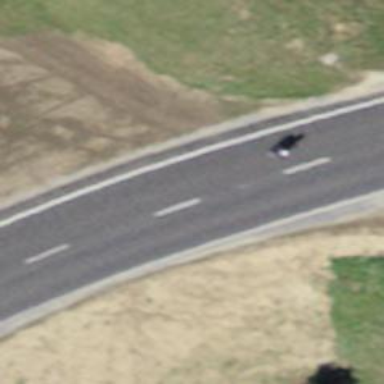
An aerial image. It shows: Asphalt road classified as primary highway.